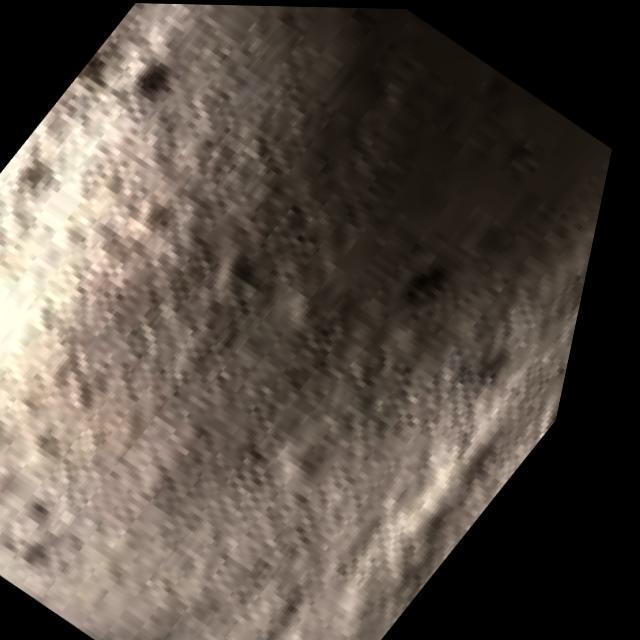
Canine hypersensitivity reaction — allergic skin response with urticaria, erythema, pruritus, and angioedema. May be food, environmental, or flea allergy related.